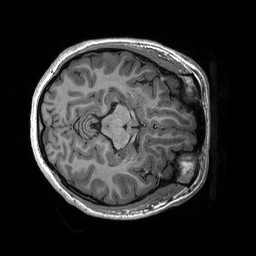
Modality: T1w
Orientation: axial
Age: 19
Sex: female
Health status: healthy
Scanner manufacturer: siemens
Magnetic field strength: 3 T
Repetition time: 2.53 s
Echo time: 0.00227 s